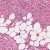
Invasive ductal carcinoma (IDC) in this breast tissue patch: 1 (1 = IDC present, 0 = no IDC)